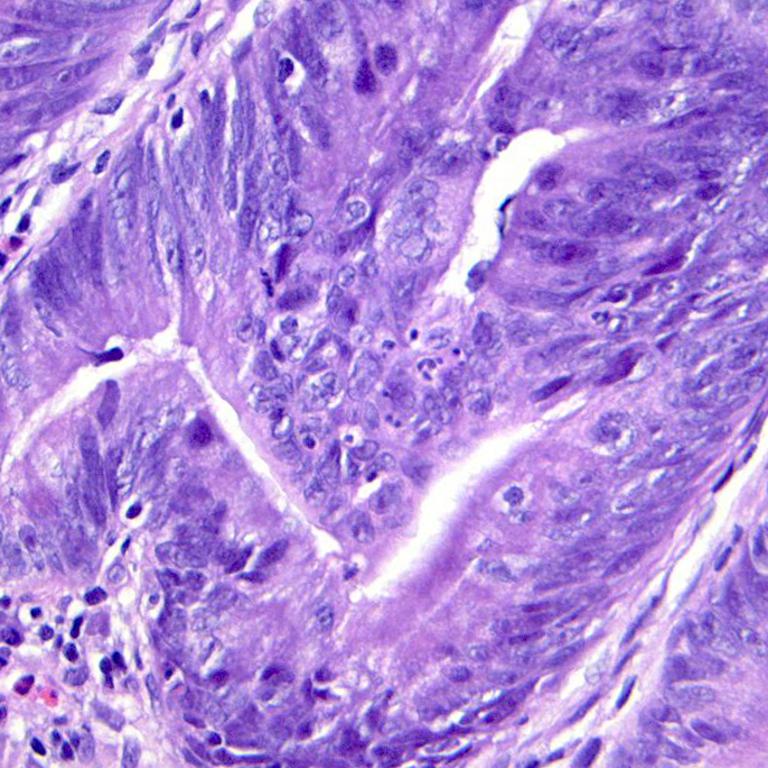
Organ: colon
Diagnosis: adenocarcinomas